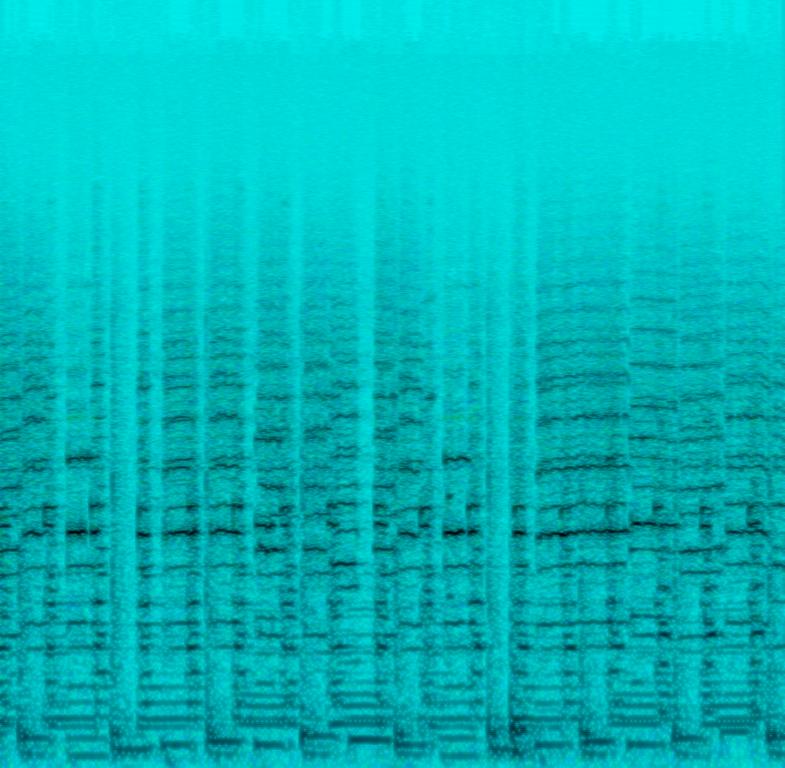
This ska song features a flute playing the main melody. Other flutes play staccato notes in the background. This is backed by trumpets playing chords in the background. The percussion plays a simple beat in common time. The double bass plays a 12-bar blues style bassline. There are no voices in this song. This is an instrumental. This song can be played at a Broadway event.